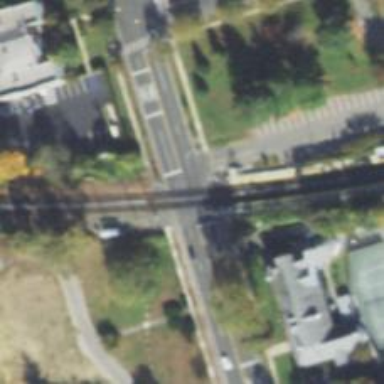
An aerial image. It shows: Level crossing along the railway.